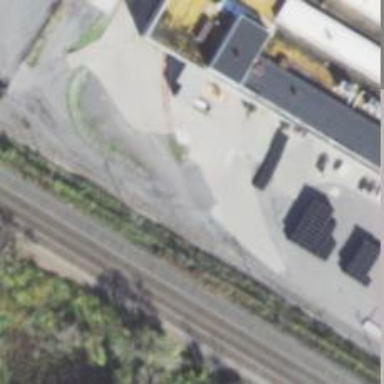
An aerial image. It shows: Railway spur service.